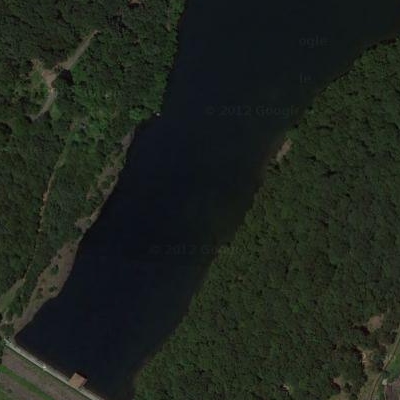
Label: RiverLake